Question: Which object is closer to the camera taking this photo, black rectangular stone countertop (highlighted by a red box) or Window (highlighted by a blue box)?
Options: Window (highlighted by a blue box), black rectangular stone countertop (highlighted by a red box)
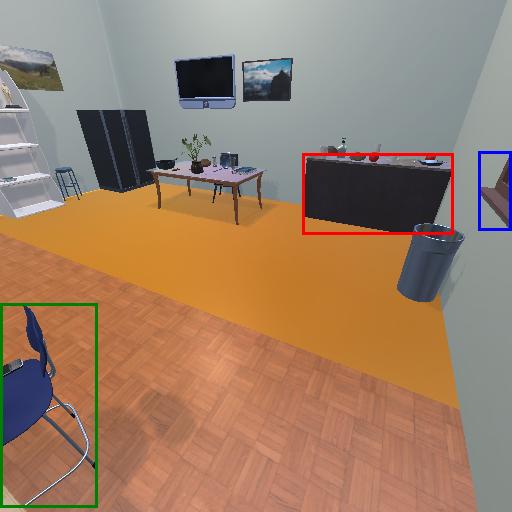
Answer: Window (highlighted by a blue box)